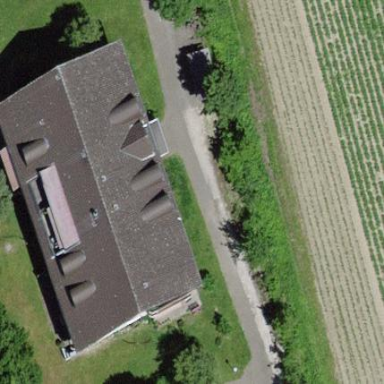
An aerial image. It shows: Gabled roof apartments building.